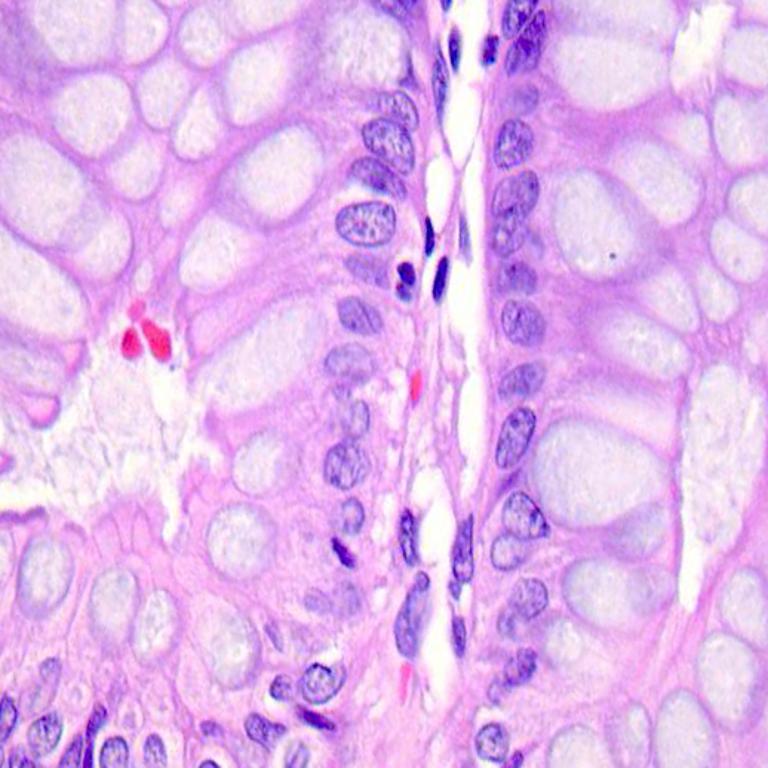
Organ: colon
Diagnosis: benign